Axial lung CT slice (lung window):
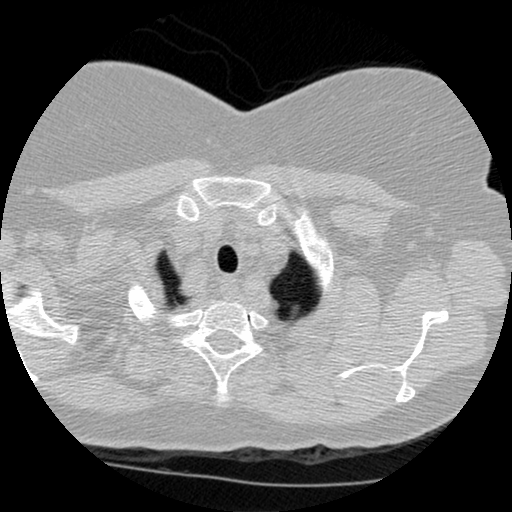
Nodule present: no